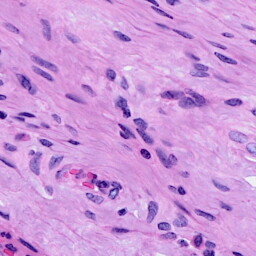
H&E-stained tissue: Cervix